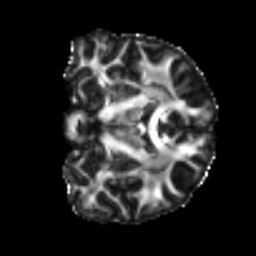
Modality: FA
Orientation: coronal
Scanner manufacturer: siemens
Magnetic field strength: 3 T
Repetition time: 4 s
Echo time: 0.0594 s